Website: walmart
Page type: customer-info-address
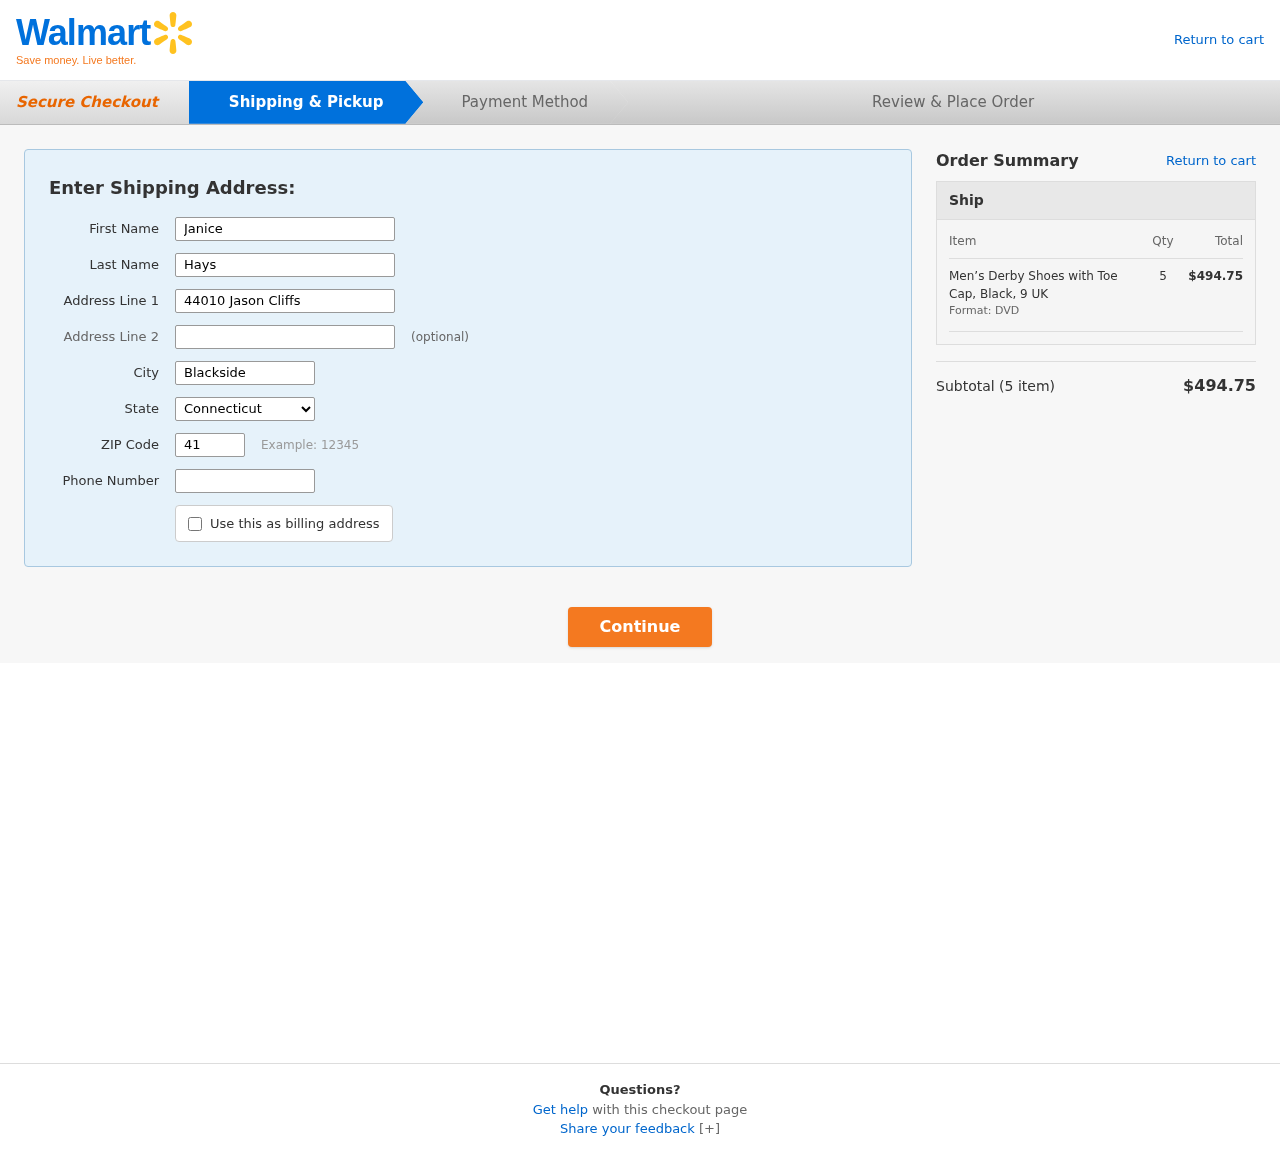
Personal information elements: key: PII_CITY
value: Blackside
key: PII_FIRSTNAME
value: Janice
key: PII_LASTNAME
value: Hays
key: PII_PHONE
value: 9039363237
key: PII_POSTCODE
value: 41306
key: PII_STATE
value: Connecticut
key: PII_STREET
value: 44010 Jason Cliffs
Product elements: key: PRODUCT1_NAME
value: Men’s Derby Shoes with Toe Cap, Black, 9 UK
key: PRODUCT1_QUANTITY
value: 5
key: PRODUCT1_LINE_TOTAL
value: $494.75
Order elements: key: ORDER_NUM_ITEMS
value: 5
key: ORDER_SUBTOTAL
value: $494.75